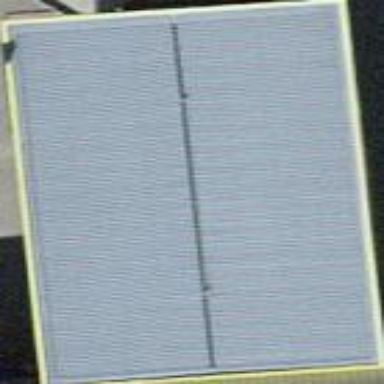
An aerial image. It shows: Flat roof in light slate gray color.